Question: I have a problem to uniquely identify a given user based on the type of the device they log into.
My Dataset looks like this
'''
FIRST_NM LAST_NM LOGIN_MONTH DEVICE_TYP
------------------------------------------
JOHN DOE 4 Desktop
JOHN DOE 5 Desktop
JOHN DOE 6 Phone
JOHN DOE 6 Desktop
JANE DOE 4 Phone
JANE DOE 5 Desktop
JANE DOE 5 Phone
JANE DOE 6 Desktop
JANE DOE 6 Phone
'''
And I want to summarize the results based on the last 3 login patterns.
'''
FIRST_NM LAST_NM DEVICE_TYP
-------------------------------------------------------
JOHN DOE Active Desktop User
JANE DOE Active on Both Desktop and Mobile
'''

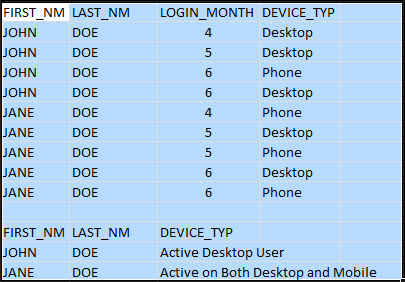
Answer: I'm not sure which part of equality your logic is supposed to be. In your sample results, JANE used Phone 3 times, and Desktop 2 times. So, Jane should be a Mobile user. However, you might take the average usage of a user devices by dividing the number of devices usage on number of total logins, which will give you a good view to determine user preferable device type (most used).
So, in your results, John's average of uses will be around 75% on Desktop and 25% on phone, which means he prefers using Desktop over Mobile device. While, Jane has an average of 40% on Desktop and 60% Phone, meaning Jane is using both devices consecutively.
If this is the way your logic works, then you could do something like this :
'''
SELECT *
,
CASE
WHEN AvgDesktopUsage >= 70 AND AvgPhoneUsage <= 30 THEN 'Active Desktop User'
WHEN AvgPhoneUsage >= 70 AND AvgDesktopUsage <= 30 THEN 'Active Mobile User'
ELSE 'Active on Both Desktop and Mobile'
END
FROM (
SELECT *
, ( Desktop / CAST(TotalLogins AS FLOAT) ) * 100 AvgDesktopUsage
, ( Phone / CAST(TotalLogins AS FLOAT) ) * 100 AvgPhoneUsage
FROM (
SELECT
FIRST_NM
, LAST_NM
, SUM(CASE WHEN DEVICE_TYP = 'Desktop' THEN 1 ELSE 0 END) Desktop
, SUM(CASE WHEN DEVICE_TYP = 'Phone' THEN 1 ELSE 0 END) Phone
, COUNT(*) TotalLogins
FROM yourTable
WHERE
LOGIN_MONTH >= MONTH(GETDATE()) - 3
AND LOGIN_MONTH <= MONTH(GETDATE())
GROUP BY
FIRST_NM, LAST_NM
HAVING
COUNT(*) > 2
) D
) E
'''
You could change the average logic to fit your needs. Also, LOGIN_MONTH is not enough to represent the date or time, it has to have at least an year to distinguish months for each year (at least). (maybe there is a column represent a year ? )...